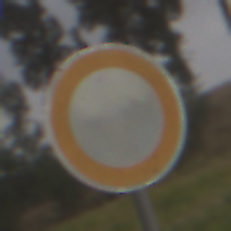
Verkehrszeichen: VerbotFahrzeugeAllerArt
Umgebung: Outdoor, Nature
Tageszeit: MorningAfternoon
Wetter: Overcast
Licht: Natural
Jahreszeit: NotSpecified
Kontrast: LowContrast